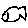
Label: fish